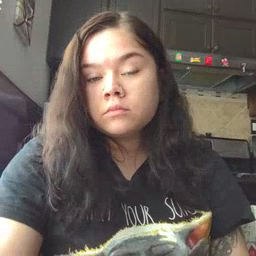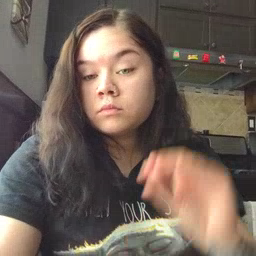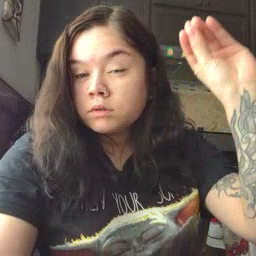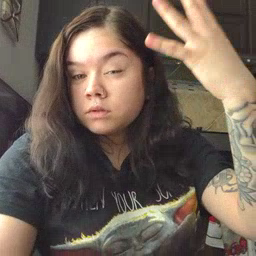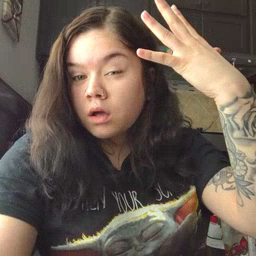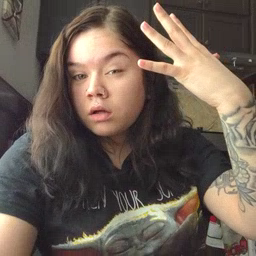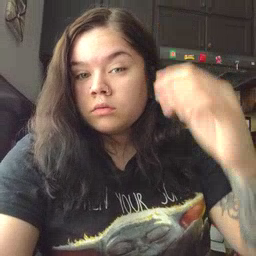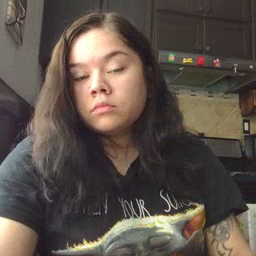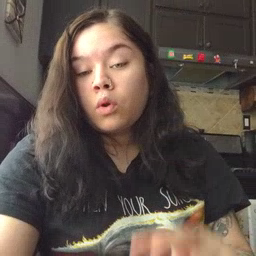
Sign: sun